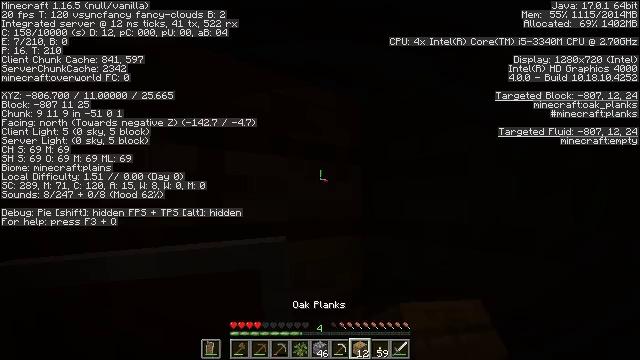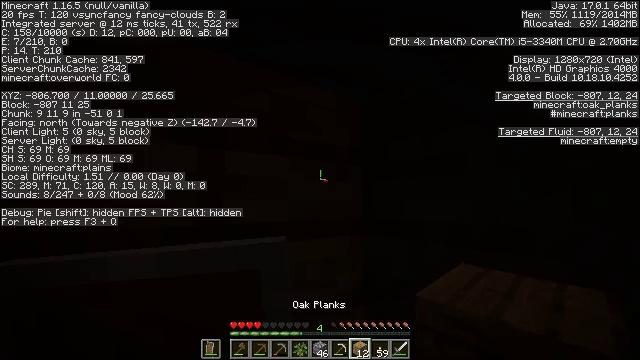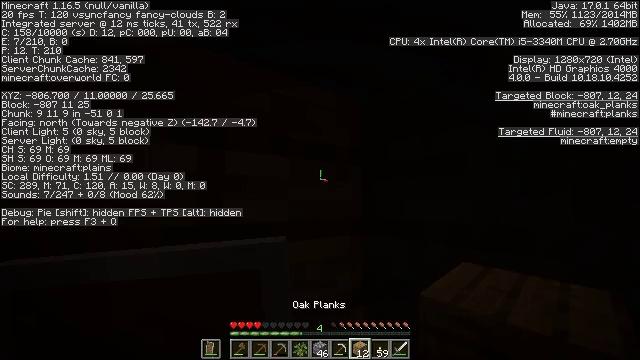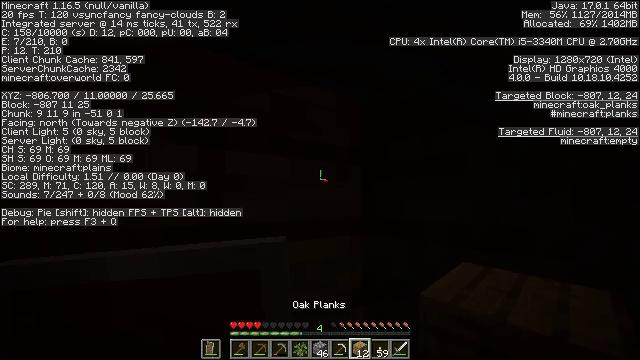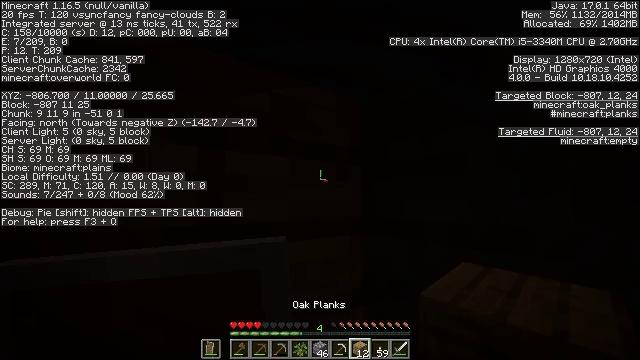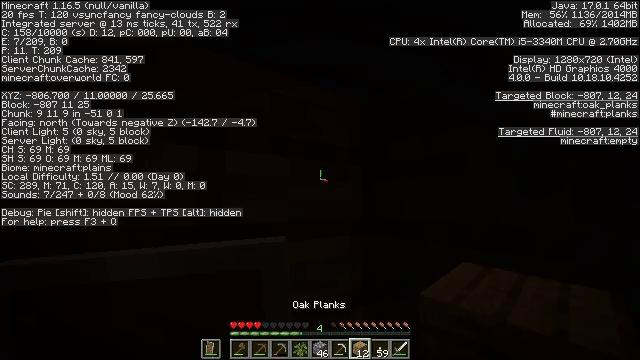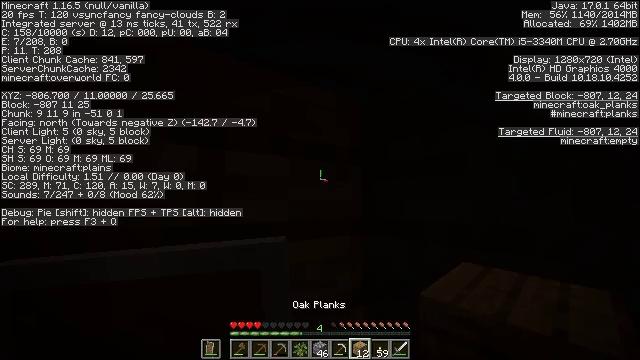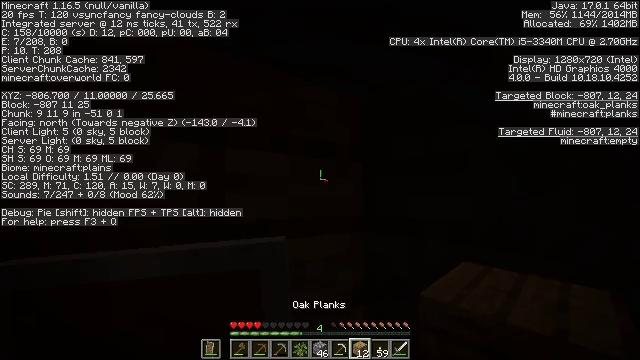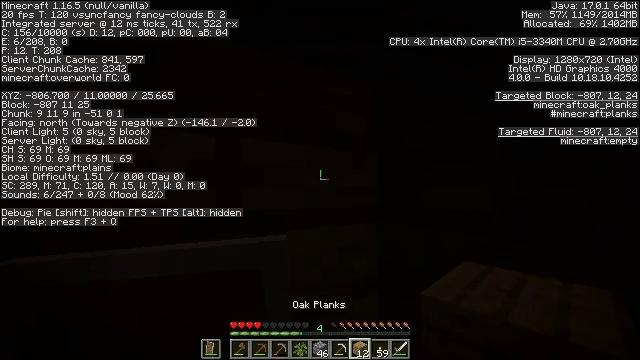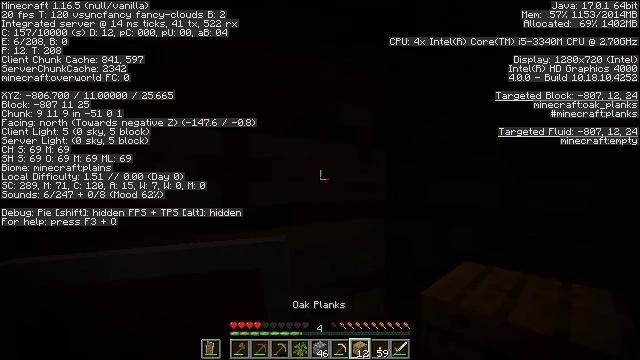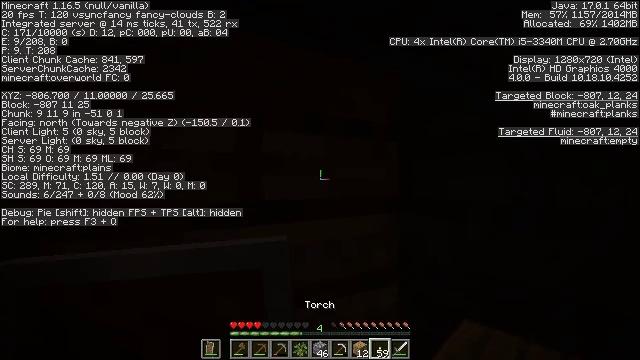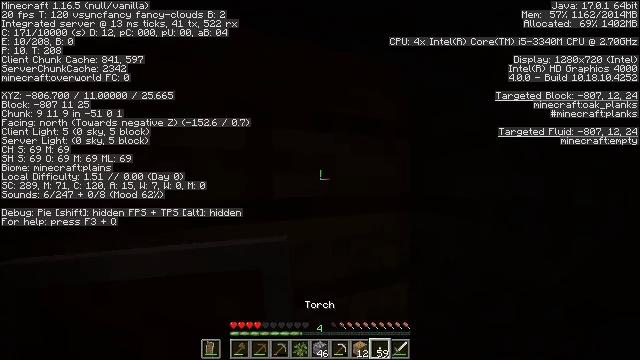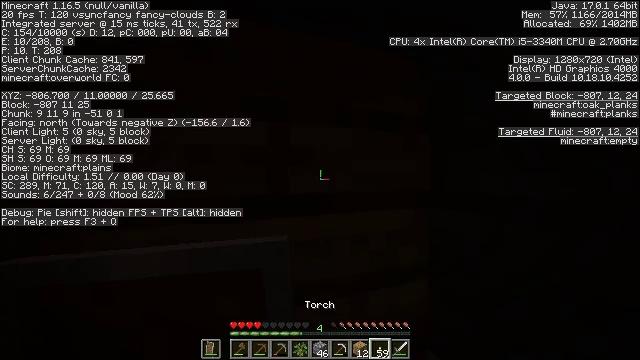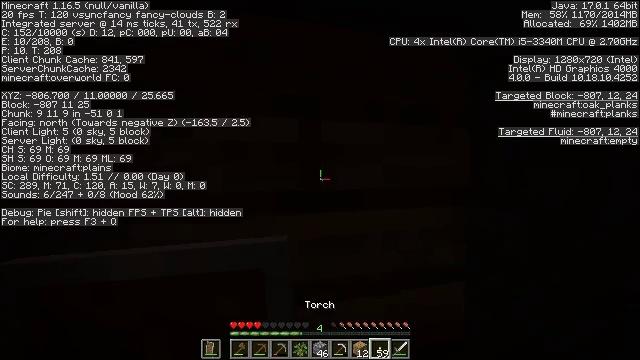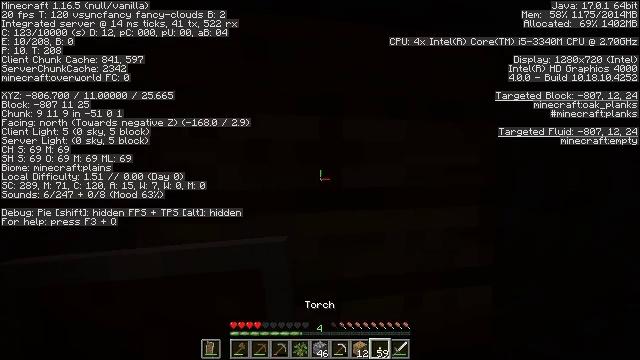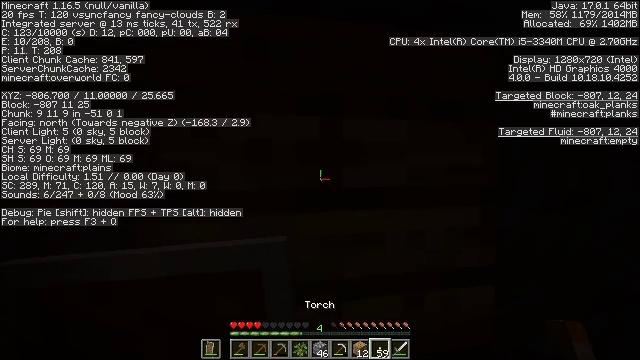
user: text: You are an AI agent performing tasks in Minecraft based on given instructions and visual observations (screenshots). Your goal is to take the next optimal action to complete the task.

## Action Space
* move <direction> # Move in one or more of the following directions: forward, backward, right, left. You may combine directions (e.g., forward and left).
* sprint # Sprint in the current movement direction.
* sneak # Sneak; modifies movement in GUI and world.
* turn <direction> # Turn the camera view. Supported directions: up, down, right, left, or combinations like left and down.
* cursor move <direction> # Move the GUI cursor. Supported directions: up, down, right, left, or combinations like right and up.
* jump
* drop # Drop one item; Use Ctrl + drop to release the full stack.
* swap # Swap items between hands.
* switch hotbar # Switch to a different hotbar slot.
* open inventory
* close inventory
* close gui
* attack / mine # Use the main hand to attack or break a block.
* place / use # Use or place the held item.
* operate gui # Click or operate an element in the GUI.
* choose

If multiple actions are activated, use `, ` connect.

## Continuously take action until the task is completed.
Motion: motion action
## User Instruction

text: Gather some oak planks.
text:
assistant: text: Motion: no_op
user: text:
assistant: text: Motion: no_op
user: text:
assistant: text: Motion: no_op
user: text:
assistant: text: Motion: no_op
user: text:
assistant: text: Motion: no_op
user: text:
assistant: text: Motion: no_op
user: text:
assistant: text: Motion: no_op
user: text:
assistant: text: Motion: turn left and down
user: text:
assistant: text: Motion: turn left and down
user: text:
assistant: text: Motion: turn left
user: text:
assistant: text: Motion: turn left
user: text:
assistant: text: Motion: turn left
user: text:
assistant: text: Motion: turn left
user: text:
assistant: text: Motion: turn left
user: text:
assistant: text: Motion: no_op
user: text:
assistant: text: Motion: no_op
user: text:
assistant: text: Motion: no_op
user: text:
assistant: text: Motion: no_op
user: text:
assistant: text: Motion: no_op
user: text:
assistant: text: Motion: no_op
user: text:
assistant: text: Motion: no_op
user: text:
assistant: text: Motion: no_op
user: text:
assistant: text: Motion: no_op
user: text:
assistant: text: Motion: turn left and down
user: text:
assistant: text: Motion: no_op
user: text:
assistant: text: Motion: turn left
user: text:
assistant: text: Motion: turn left
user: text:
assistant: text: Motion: turn left
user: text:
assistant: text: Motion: turn left
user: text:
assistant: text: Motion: no_op